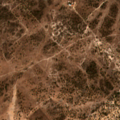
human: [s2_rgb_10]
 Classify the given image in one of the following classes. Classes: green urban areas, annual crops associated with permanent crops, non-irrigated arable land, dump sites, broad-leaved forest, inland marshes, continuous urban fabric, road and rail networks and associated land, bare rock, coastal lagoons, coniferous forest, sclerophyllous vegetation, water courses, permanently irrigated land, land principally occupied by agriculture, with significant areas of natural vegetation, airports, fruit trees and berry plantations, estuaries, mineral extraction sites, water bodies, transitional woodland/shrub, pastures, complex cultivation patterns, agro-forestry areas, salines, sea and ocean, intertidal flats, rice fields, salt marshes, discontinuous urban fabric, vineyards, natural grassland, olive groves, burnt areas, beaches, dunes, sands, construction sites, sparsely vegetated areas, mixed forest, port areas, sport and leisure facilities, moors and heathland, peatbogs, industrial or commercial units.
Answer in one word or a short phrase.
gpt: pastures, agro-forestry areas, broad-leaved forest